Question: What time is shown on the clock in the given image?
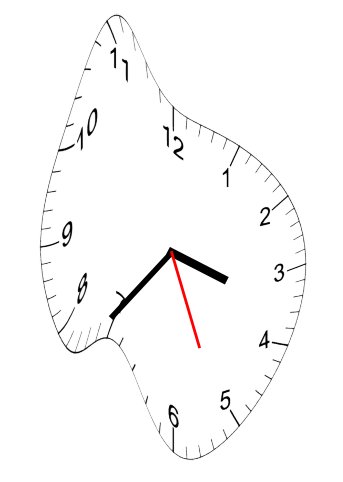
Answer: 03:36:26